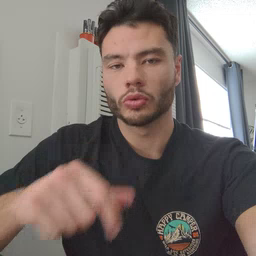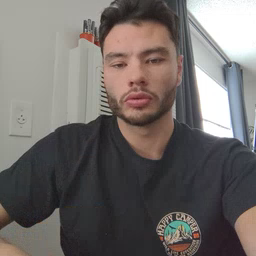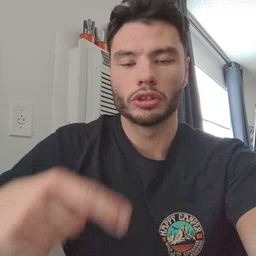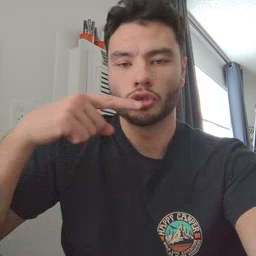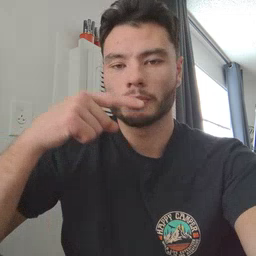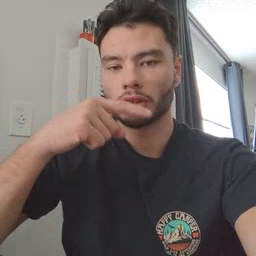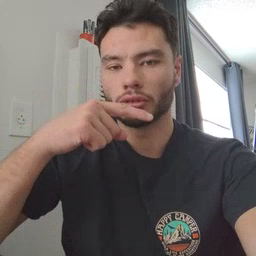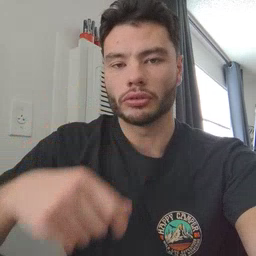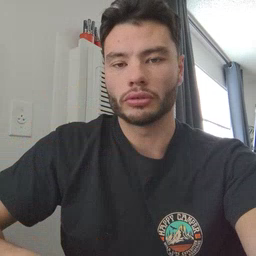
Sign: toothbrush